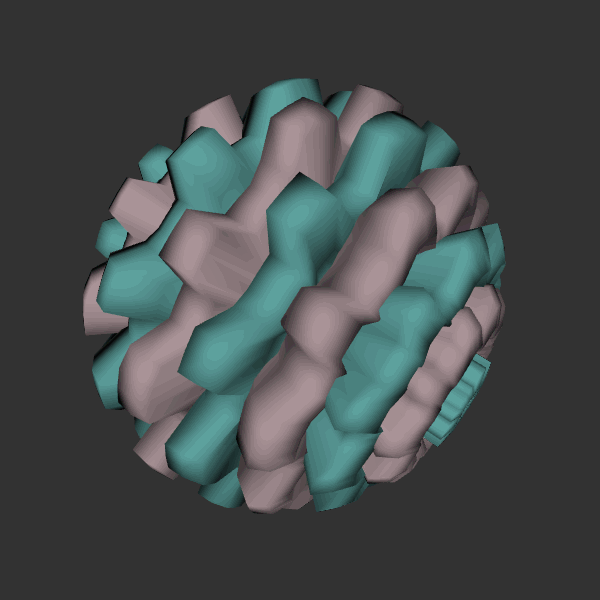
Background: dark